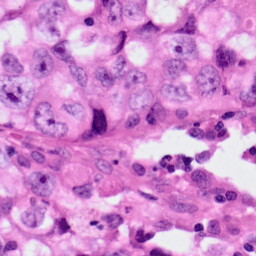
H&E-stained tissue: Lung